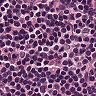
Metastatic tissue present: no